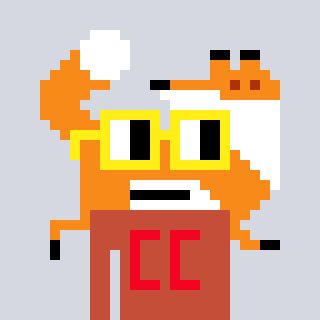
a pixel art character with square yellow glasses, a fox-shaped head and a rust-colored body on a cool background